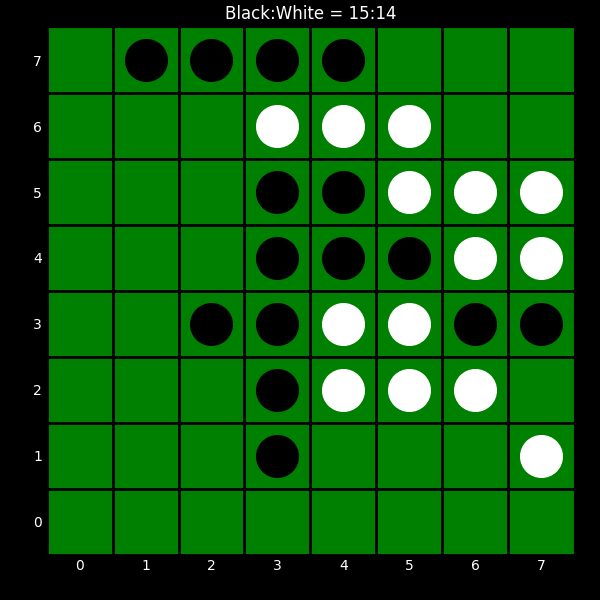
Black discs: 15
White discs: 14